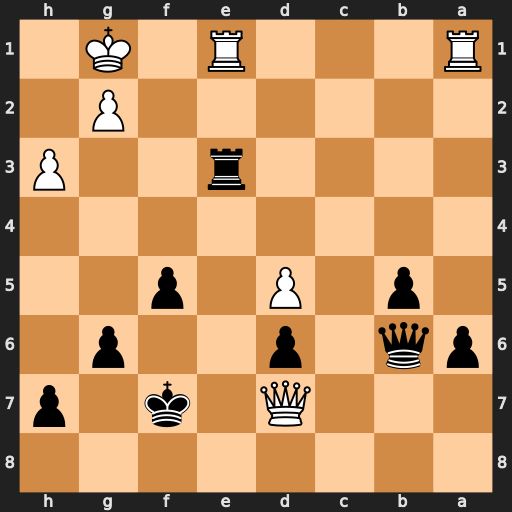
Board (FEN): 8/3Q1k1p/pq1p2p1/1p1P1p2/8/4r2P/6P1/R3R1K1
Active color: b
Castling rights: -
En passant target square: -
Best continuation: Re7+ Kh2 Rxd7